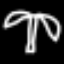
Label: palm tree